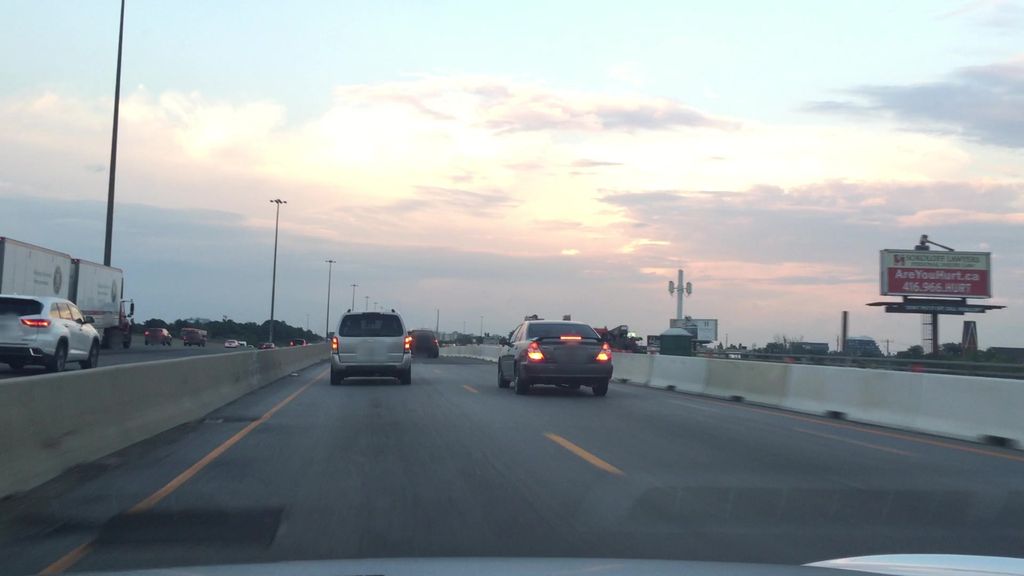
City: toronto